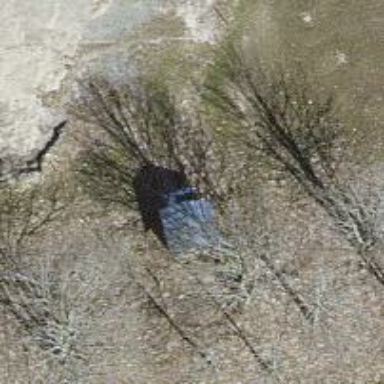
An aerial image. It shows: Shelter.